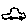
Label: car